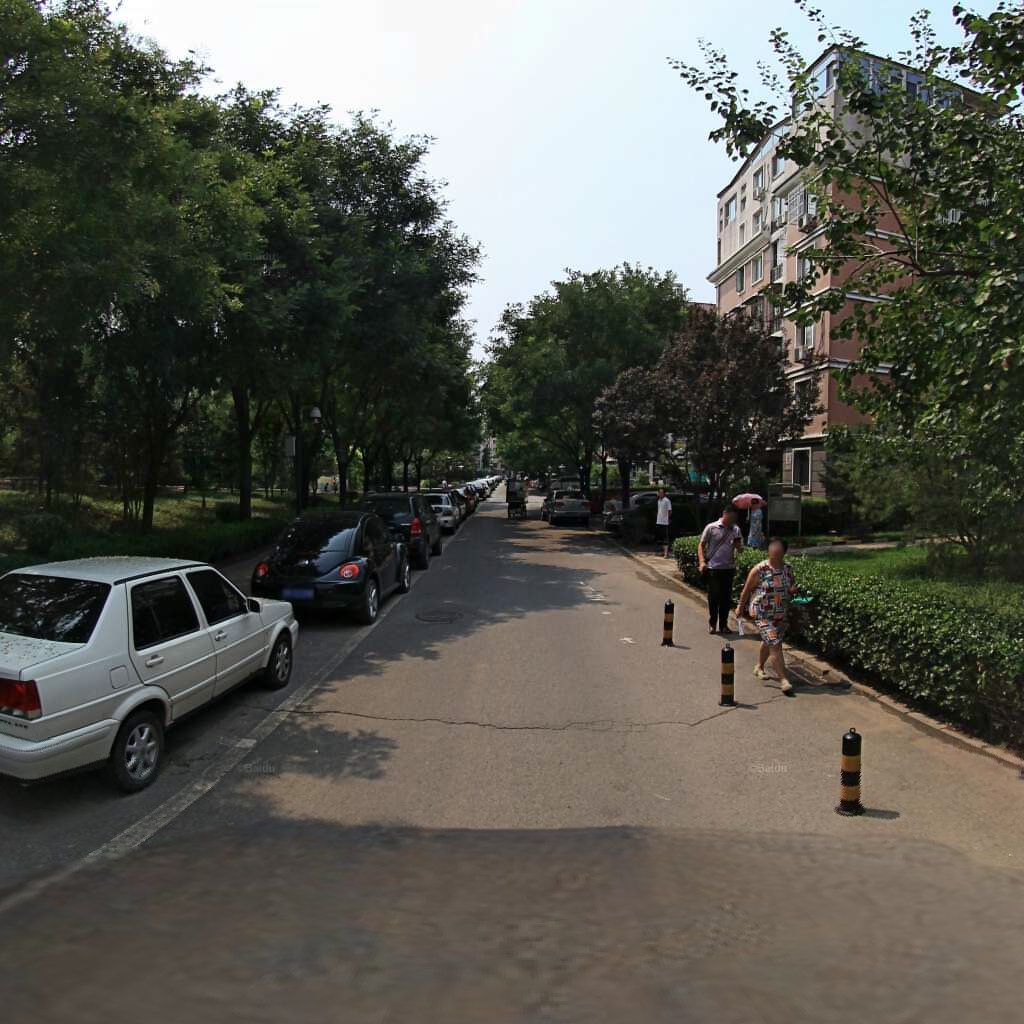
Region: Chaoyang
Road damage annotations: transverse crack, manhole cover